Question: I need to show other months as '-' in my jquery ui datepicker.
'''
$( "#datepicker" ).datepicker({
showOtherMonths: true
});
'''
The above code shows the other month dates. But, I need to show other months date as '-'.
For Ex,

Kindly Anyone help..
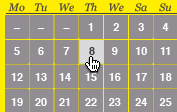
Answer: I can't find anything that allows you to control the text that is displayed in the "other month" cells but you can kludge your way around it.
Guganeshan.T is on the right track. But the tricky part is applying the change at the right time. The 'beforeShow' and 'onChangeMonthYear' events are fired the new month is displayed and there are versions of those events. My usual trick for situations like this is to use <URL> with a timeout of zero, that effectively lets you queue up a function to be called once the browser gets control again and that's after the current chunk of JavaScript has finished running. So something like this should do the trick:
'''
function ickyHyphenKludge(inst) {
setTimeout(function() {
inst.dpDiv.find('.ui-datepicker-other-month span.ui-state-default').html('-');
}, 0);
}
$("#datepicker").datepicker({
showOtherMonths: true,
selectOtherMonths: false,
beforeShow: function(input, inst) {
ickyHyphenKludge(inst);
},
onChangeMonthYear: function(year, month, inst) {
ickyHyphenKludge(inst);
}
});
'''
Demo: <URL>
That's pretty kludgey and smelly but it works, it should be pretty solid, and I can't think of any other way.